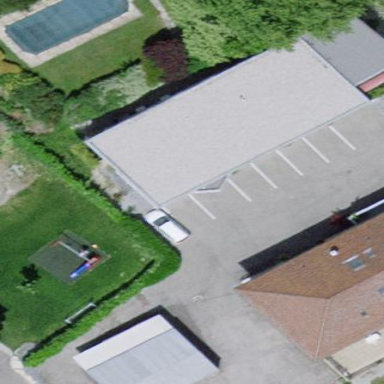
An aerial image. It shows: Group of garages.